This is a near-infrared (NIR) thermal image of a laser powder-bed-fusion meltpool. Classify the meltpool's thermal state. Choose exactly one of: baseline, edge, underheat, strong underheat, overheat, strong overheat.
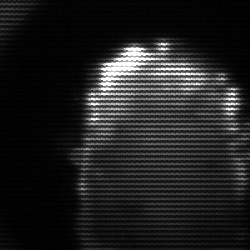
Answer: baseline